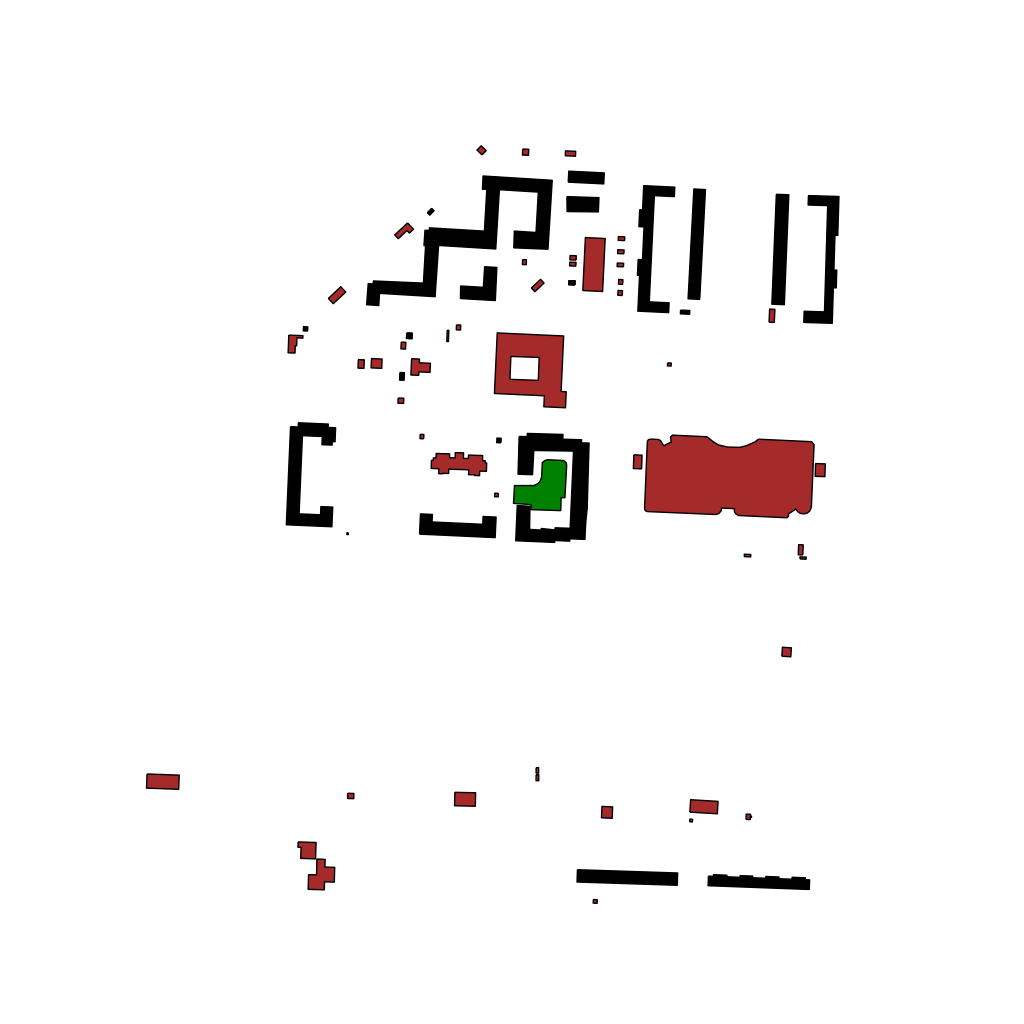
Tags: overhead vector_map, business, industrial, recreation, residential, modern, soviet, high_rise, individual_rise, low_rise, medium_rise, density_1, Building, Facility, Park, 1.0 km²